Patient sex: F
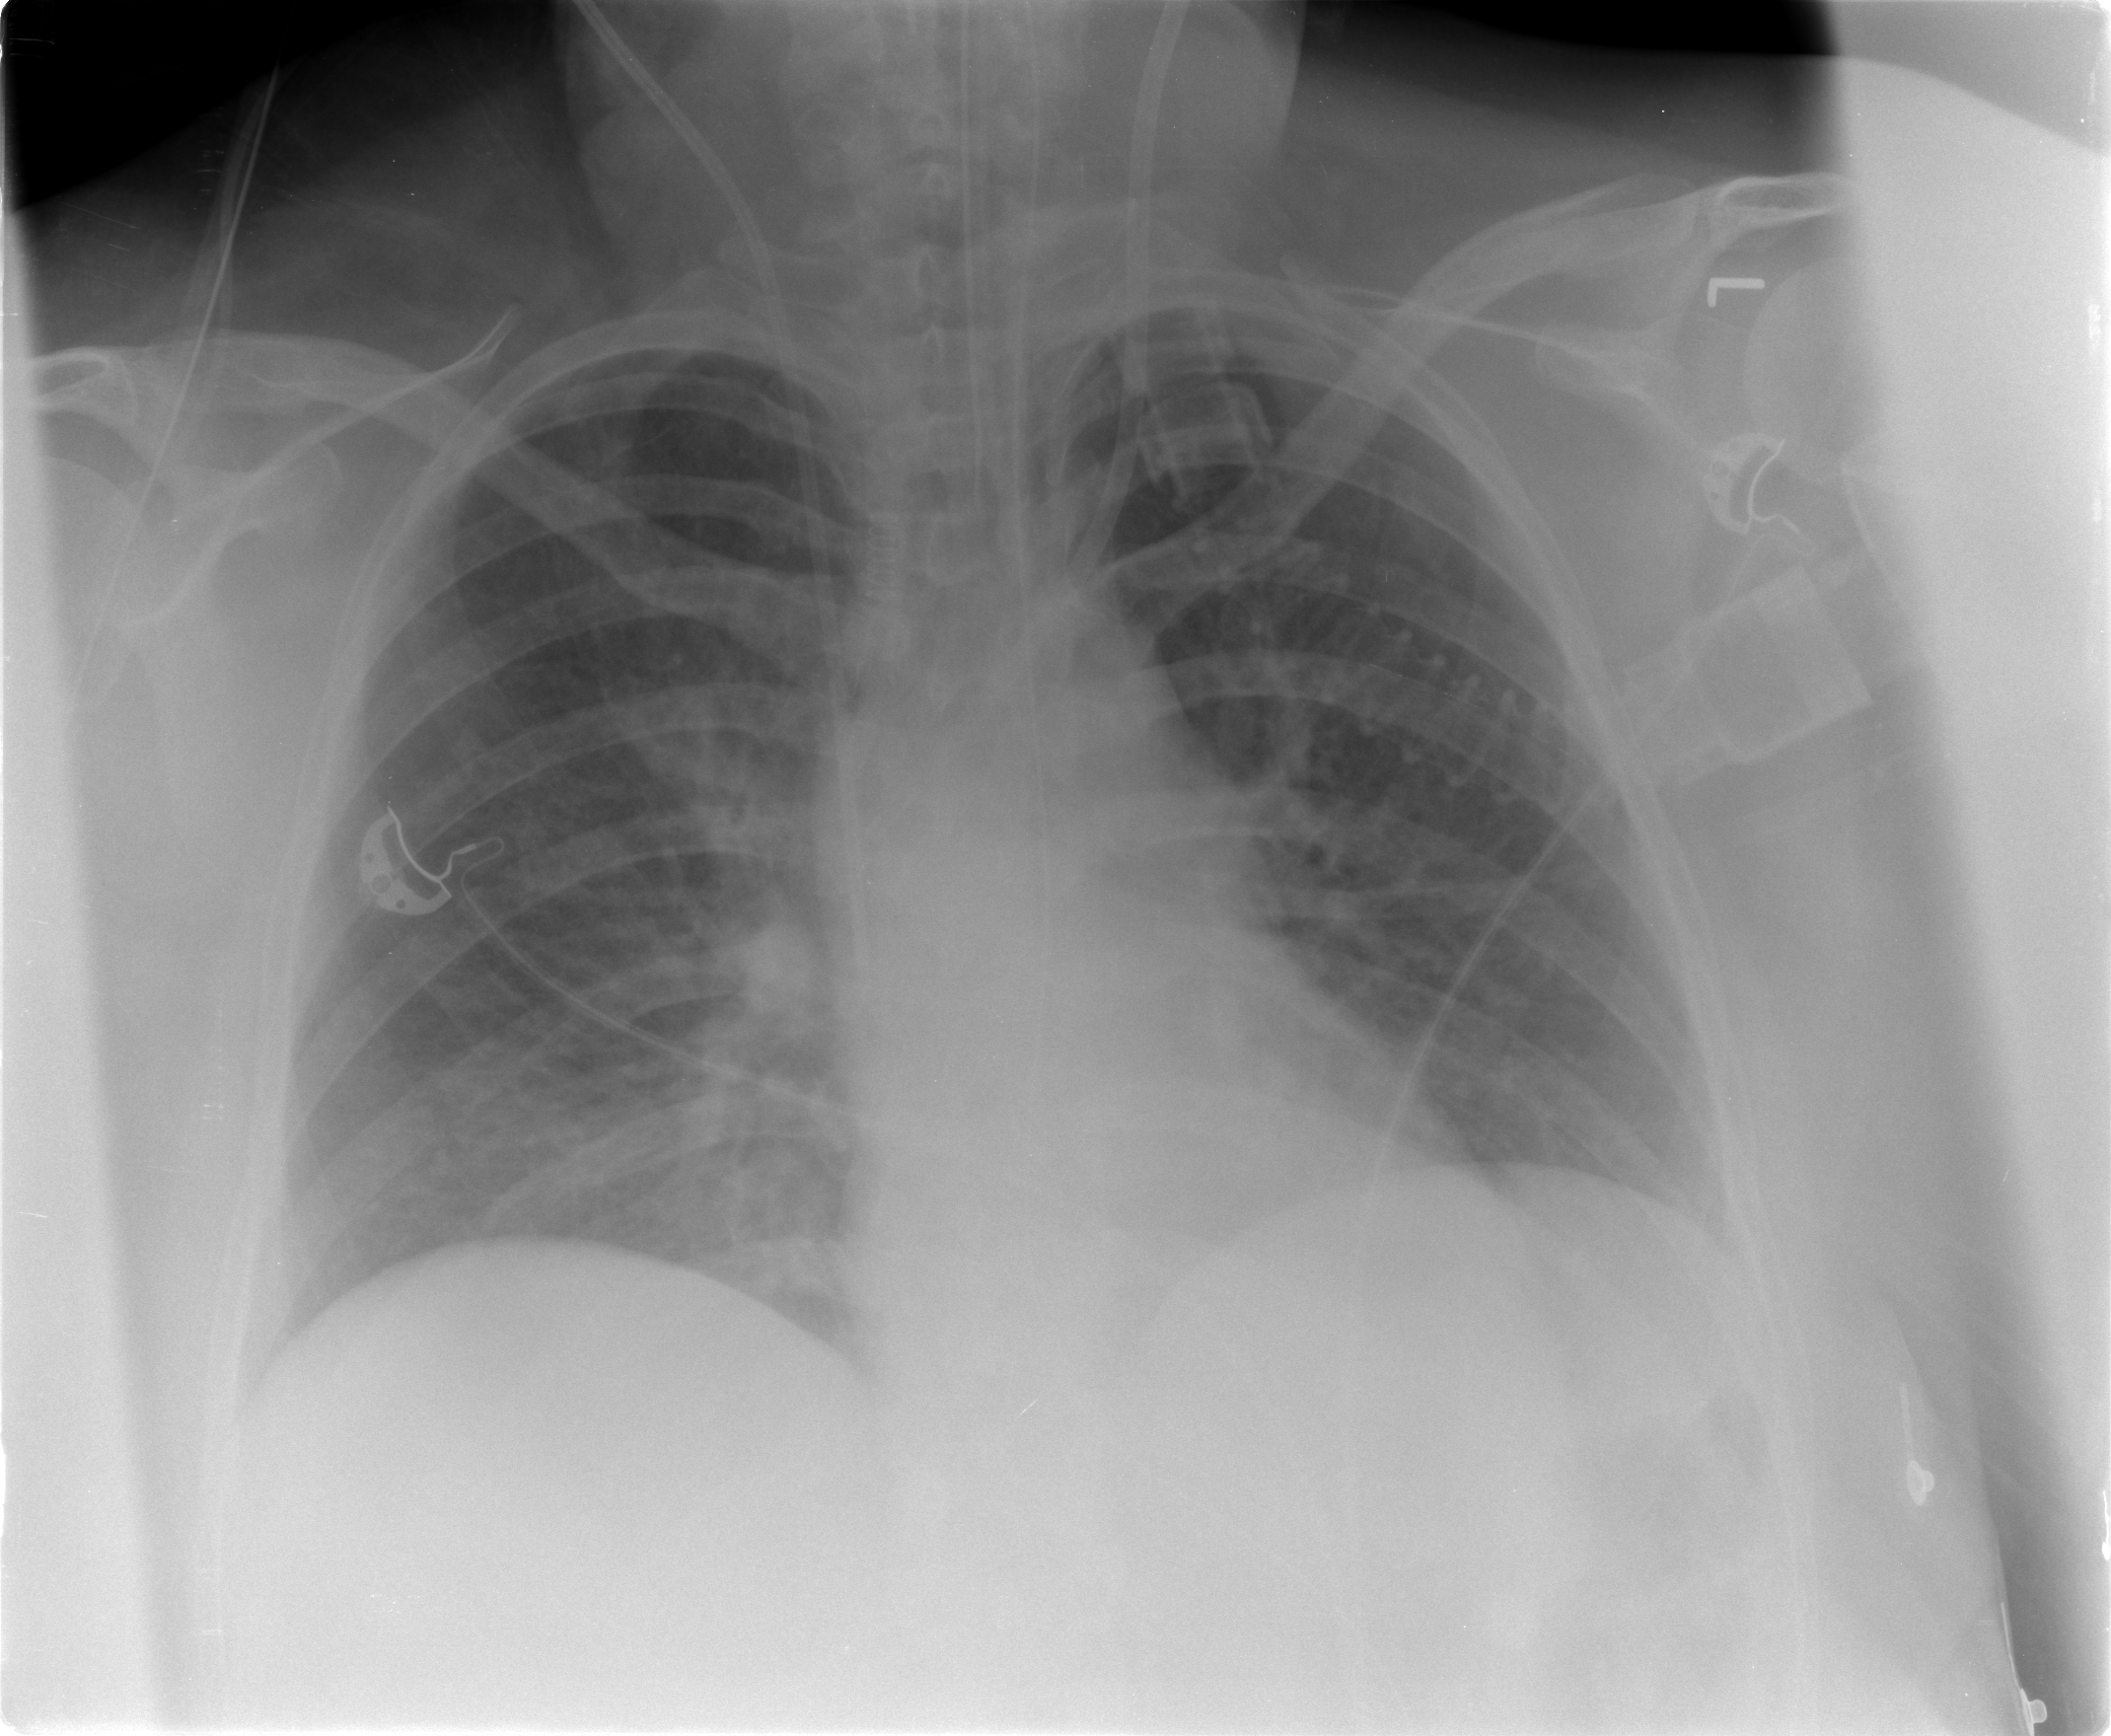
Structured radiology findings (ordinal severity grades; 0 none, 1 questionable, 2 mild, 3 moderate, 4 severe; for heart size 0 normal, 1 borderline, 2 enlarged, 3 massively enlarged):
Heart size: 0
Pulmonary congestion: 2
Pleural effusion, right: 0
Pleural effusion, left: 0
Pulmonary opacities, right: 1
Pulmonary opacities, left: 0
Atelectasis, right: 1
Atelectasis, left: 0